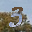
Label: 3